Field crop: maize
Growth stage: 2
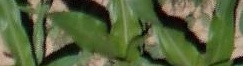
Species: maize